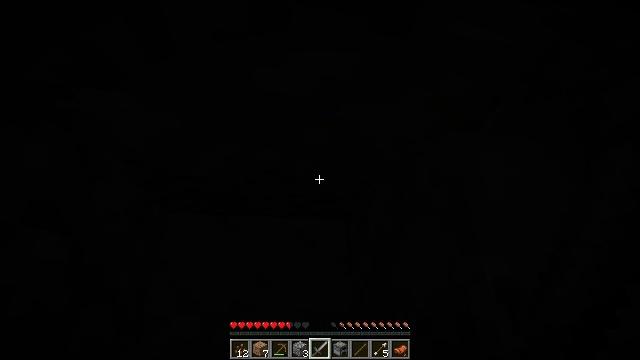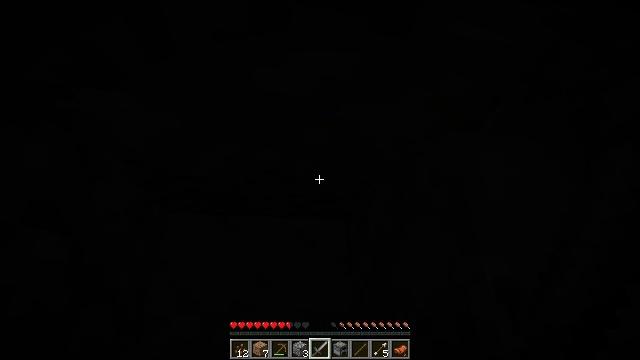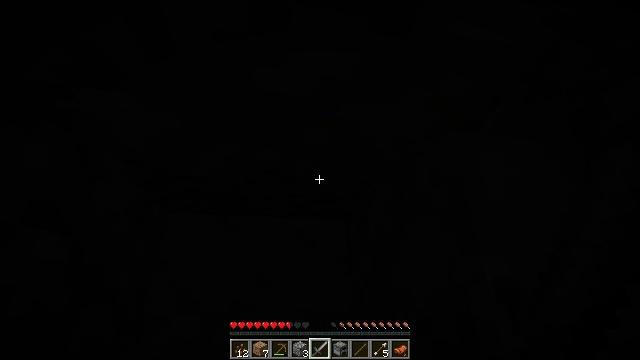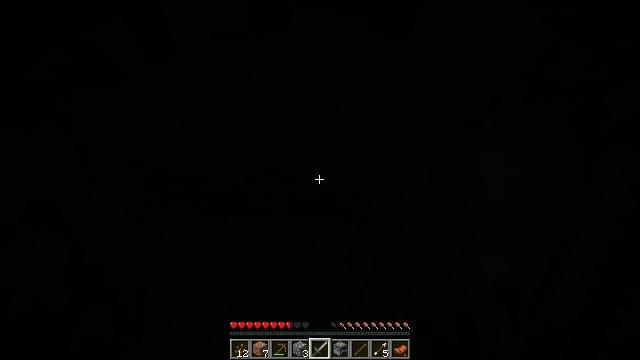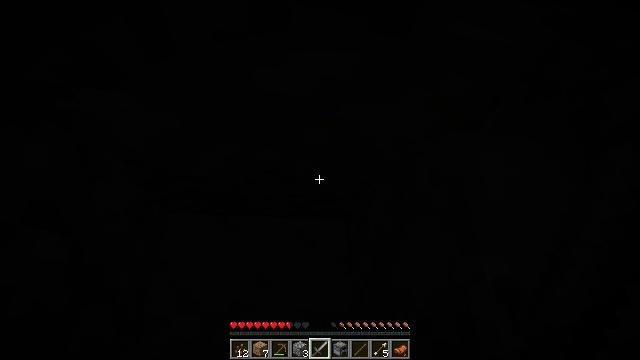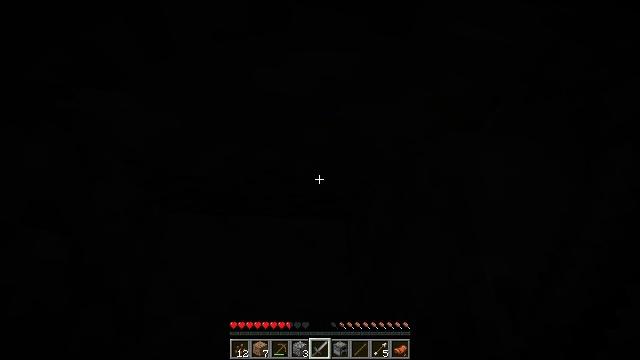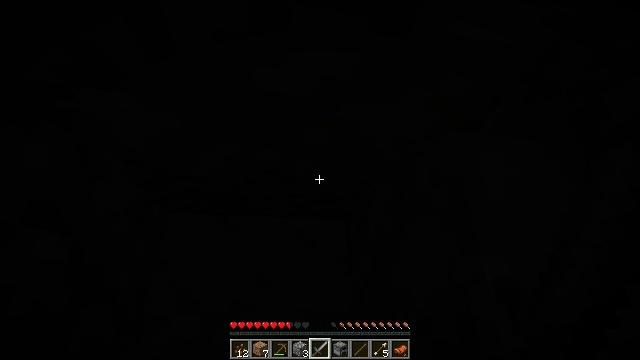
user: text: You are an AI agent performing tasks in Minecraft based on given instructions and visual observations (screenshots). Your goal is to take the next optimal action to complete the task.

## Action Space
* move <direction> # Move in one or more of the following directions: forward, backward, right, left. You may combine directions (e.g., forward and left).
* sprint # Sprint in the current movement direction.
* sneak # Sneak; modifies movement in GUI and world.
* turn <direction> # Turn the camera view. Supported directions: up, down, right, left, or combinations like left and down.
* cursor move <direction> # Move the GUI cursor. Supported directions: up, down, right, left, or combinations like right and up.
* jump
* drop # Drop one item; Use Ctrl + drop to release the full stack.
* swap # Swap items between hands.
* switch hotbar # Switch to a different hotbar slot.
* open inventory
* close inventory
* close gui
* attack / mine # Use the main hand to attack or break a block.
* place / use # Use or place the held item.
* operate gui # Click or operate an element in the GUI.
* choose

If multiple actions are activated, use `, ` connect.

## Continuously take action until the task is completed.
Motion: motion action
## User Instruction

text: Gather vines from trees or structures.
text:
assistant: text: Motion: no_op
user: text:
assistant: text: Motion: no_op
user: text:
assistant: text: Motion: no_op
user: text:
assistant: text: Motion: no_op
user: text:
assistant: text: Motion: no_op
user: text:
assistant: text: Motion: no_op
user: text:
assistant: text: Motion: no_op
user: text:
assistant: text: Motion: no_op
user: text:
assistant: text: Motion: no_op
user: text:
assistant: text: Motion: no_op
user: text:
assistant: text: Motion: no_op
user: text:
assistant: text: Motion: no_op
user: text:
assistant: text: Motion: no_op
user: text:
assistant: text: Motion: no_op
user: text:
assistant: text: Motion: no_op
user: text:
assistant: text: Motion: no_op
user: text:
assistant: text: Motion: no_op
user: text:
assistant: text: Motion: no_op
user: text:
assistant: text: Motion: no_op
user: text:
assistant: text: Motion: no_op
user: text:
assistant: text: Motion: no_op
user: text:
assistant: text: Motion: no_op
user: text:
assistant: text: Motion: no_op
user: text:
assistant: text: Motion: no_op
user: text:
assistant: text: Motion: no_op
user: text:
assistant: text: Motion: no_op
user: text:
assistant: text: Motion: no_op
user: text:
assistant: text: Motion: no_op
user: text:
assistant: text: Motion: no_op
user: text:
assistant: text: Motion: no_op